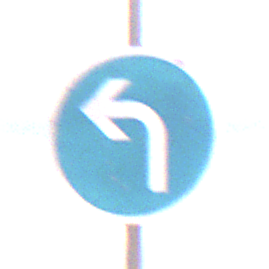
Verkehrszeichen: VorgeschriebeneFahrtrichtungLinks
Umgebung: Outdoor, Urban
Tageszeit: Midday
Wetter: Overcast
Licht: Natural
Jahreszeit: NotSpecified
Kontrast: LowContrast